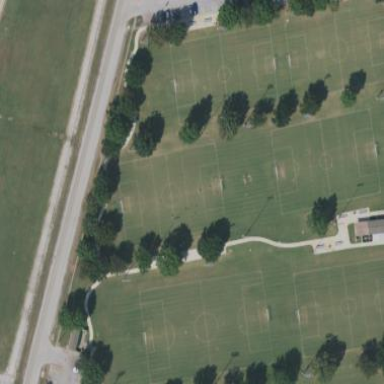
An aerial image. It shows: Soccer pitch for leisure land activities.